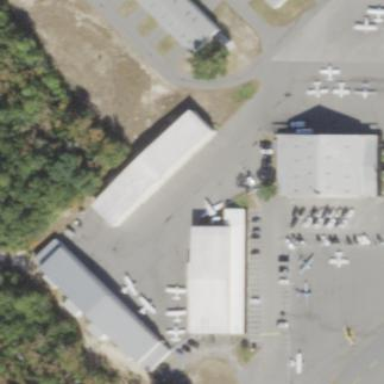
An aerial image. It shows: Building that is hangar at the airport.